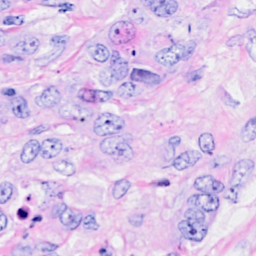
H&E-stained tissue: Breast